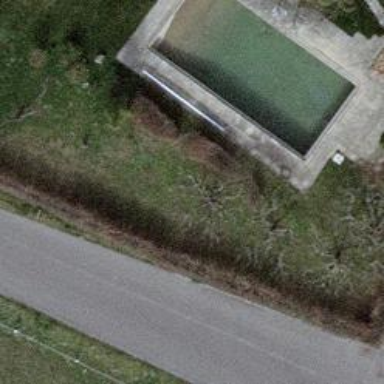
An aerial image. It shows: Swimming pool located in leisure land.